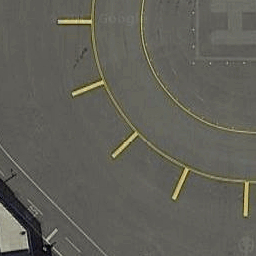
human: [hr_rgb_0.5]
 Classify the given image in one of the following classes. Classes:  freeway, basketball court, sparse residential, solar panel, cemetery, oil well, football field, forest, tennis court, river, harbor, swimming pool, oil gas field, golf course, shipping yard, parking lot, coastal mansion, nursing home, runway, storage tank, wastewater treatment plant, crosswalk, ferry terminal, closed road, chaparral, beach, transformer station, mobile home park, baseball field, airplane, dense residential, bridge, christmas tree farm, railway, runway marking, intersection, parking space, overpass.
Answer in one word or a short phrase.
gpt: runway marking